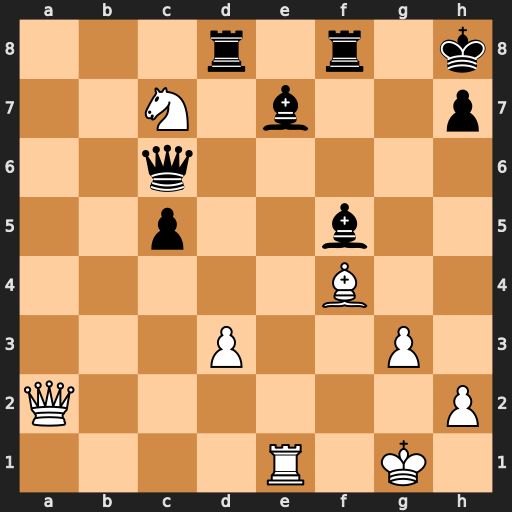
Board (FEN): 3r1r1k/2N1b2p/2q5/2p2b2/5B2/3P2P1/Q6P/4R1K1
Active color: w
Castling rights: -
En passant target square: -
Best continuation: Rxe7 Qf6 Be5 Qxe5 Rxe5